Interaction volume radius: 5 \u00c5
Interaction volume height: 50 \u00c5
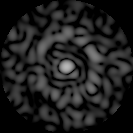
Disorder parameter: 0.8041